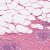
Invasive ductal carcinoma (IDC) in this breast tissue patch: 0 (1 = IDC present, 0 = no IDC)